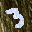
Label: 3